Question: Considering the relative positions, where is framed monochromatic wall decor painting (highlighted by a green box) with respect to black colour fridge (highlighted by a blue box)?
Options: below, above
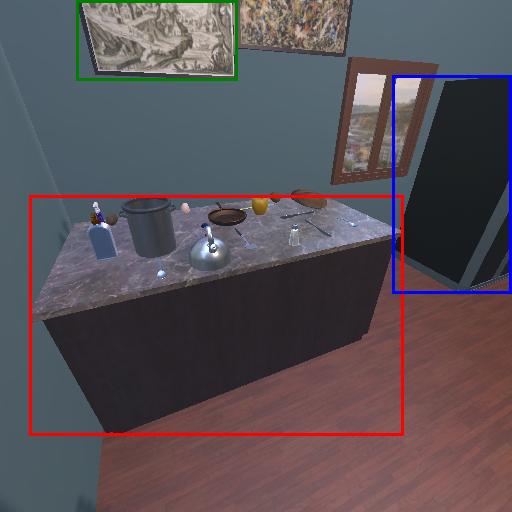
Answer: below